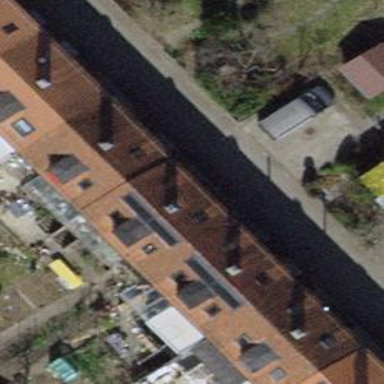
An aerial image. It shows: Semidetached house with gabled roof covered in tiles.